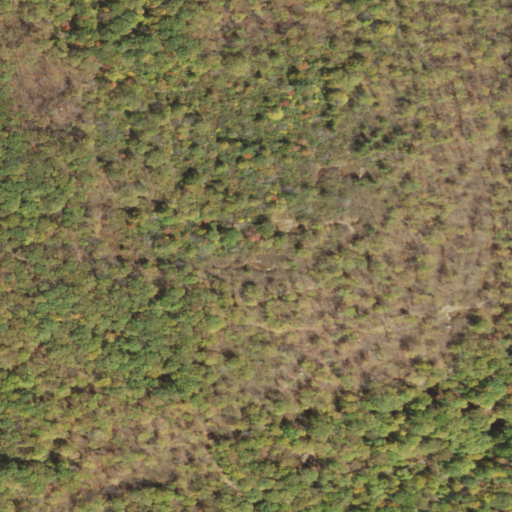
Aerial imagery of mountain in Pennsylvania named West Mountain containing only deciduous forest